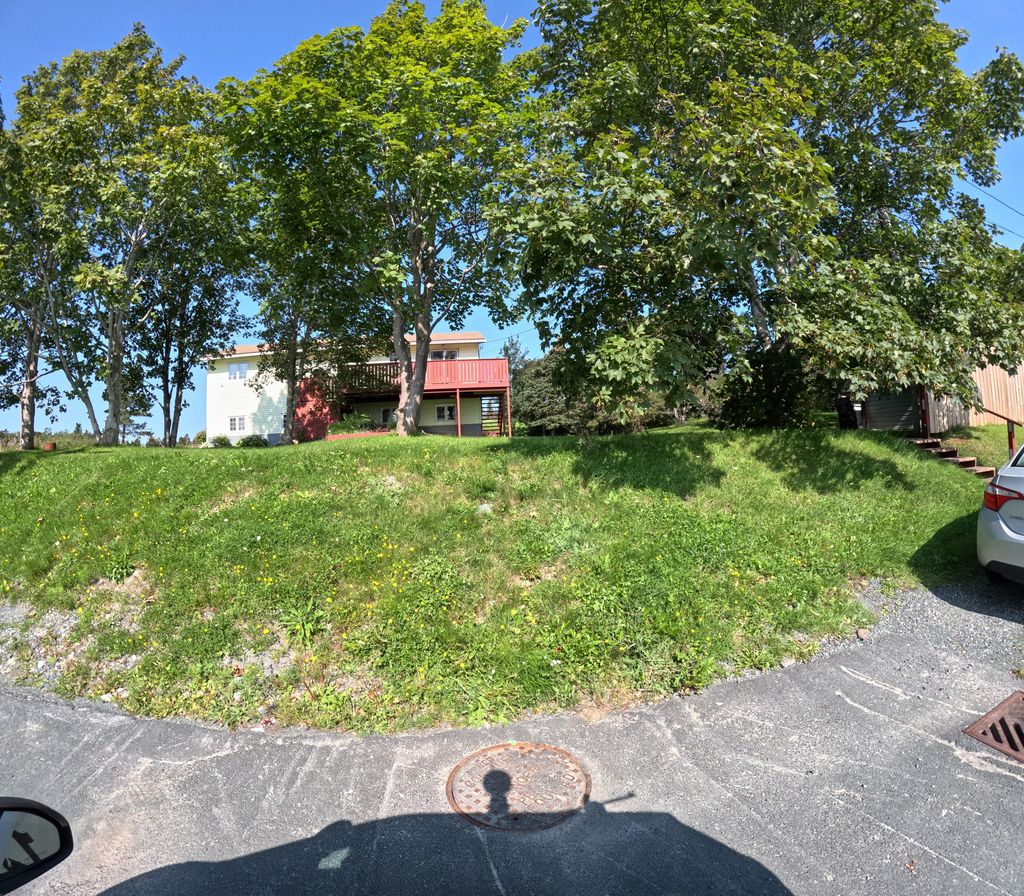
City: st_johns